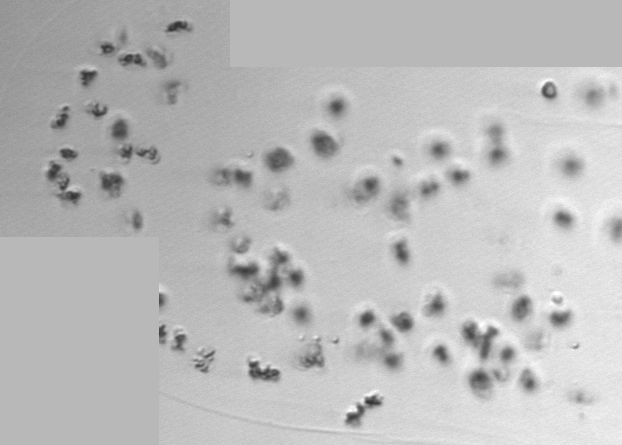
Label: Phaeocystis